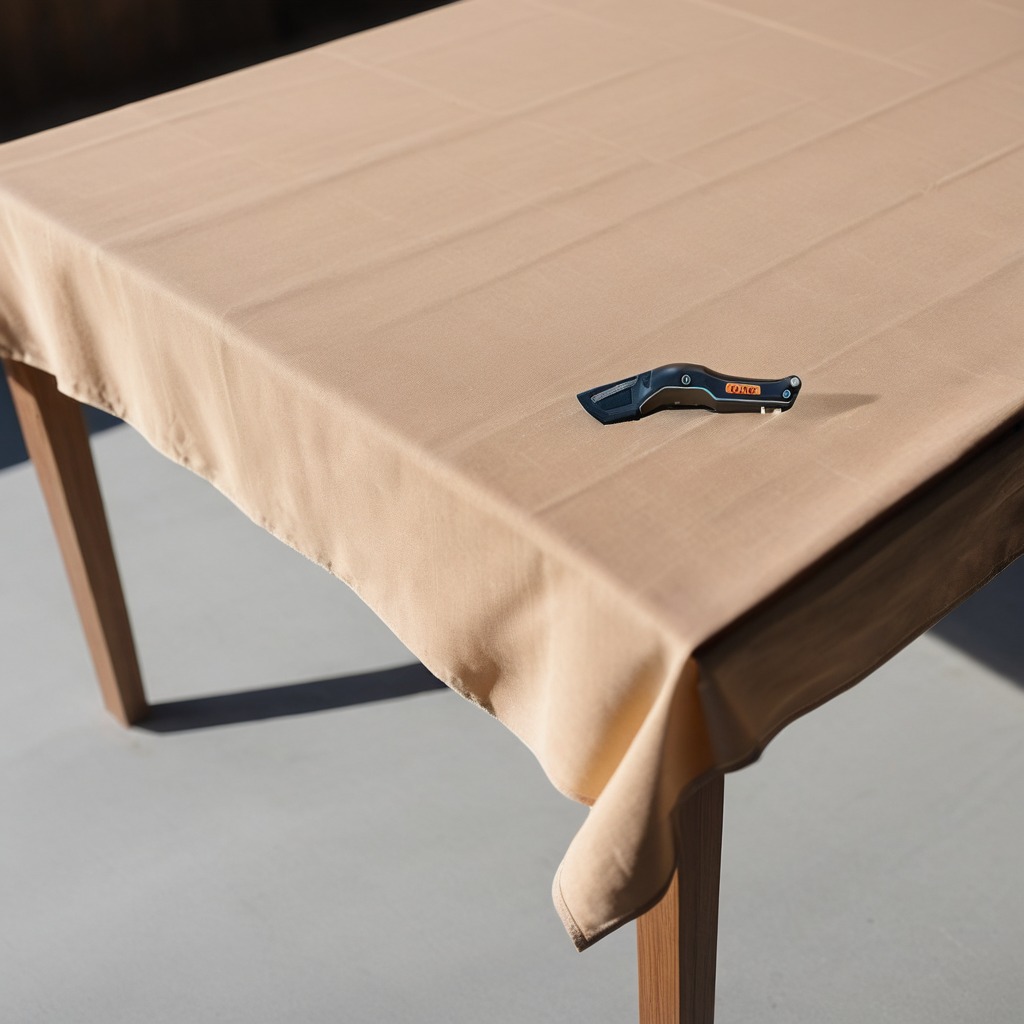
A utility knife lying on a wooden table in an outdoor workshop during daytime bright natural light soft shadows worn but beneath the cloth